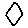
Label: hexagon